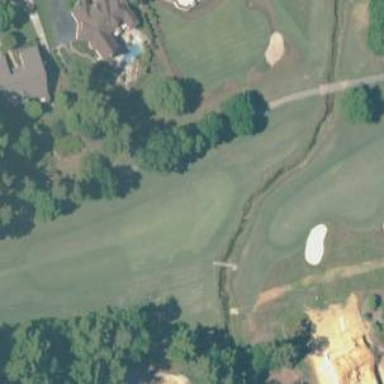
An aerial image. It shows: Grassy area designated as golf fairway.